Field crop: maize
Growth stage: 1
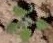
Species: chenopodium